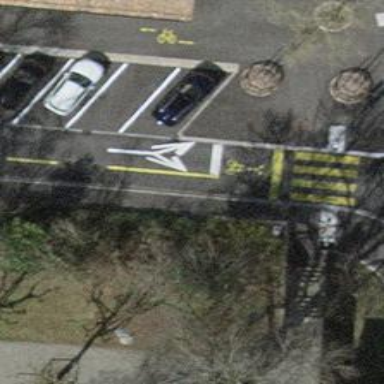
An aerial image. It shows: Residential road with asphalt surface. There is diagonal parking on the left lane.